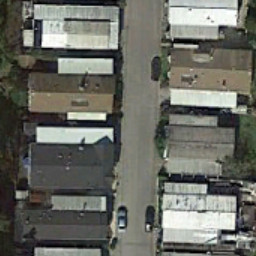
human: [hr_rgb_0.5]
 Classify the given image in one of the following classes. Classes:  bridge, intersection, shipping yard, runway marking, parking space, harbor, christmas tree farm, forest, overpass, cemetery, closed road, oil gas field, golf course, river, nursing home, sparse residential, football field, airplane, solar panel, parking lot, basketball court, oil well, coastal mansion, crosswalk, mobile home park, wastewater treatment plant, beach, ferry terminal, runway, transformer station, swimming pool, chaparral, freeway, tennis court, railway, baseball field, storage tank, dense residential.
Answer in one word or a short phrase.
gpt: mobile home park